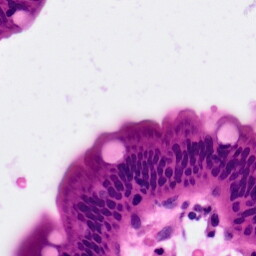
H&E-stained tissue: Pancreatic